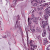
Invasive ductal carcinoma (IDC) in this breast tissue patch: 1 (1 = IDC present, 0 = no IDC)